You are looking at the short-time Fourier spectrogram of a bearing's acceleration signal. Diagnose the bearing from this image, choosing from: normal, inner_race, outer_race, ball.
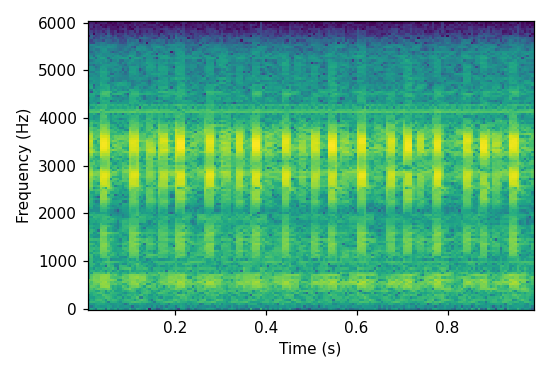
Answer: outer_race